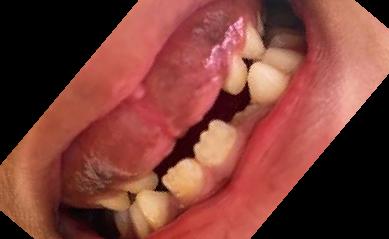
Condition: hypodontia